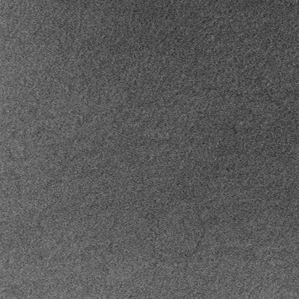
Label: frost